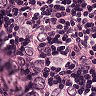
Metastatic tissue present: yes